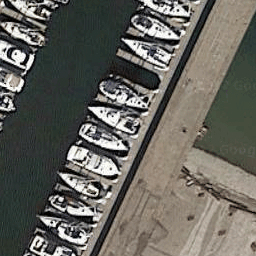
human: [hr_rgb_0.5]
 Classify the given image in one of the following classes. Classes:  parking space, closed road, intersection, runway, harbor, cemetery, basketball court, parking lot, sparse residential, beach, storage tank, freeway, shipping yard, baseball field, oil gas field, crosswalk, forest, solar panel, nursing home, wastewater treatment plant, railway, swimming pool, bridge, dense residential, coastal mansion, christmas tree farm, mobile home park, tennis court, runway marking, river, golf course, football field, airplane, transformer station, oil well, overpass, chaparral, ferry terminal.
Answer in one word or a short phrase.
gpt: harbor